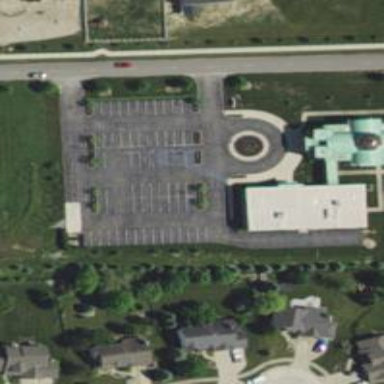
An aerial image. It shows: Building that is place of worship.